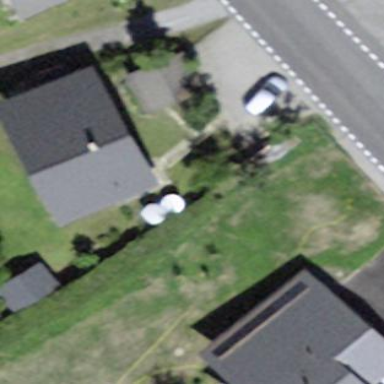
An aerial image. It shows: Detached building.